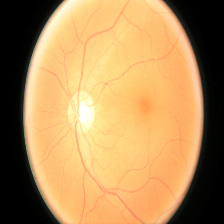
Diabetic retinopathy grade: Moderate